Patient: sex F, age 71
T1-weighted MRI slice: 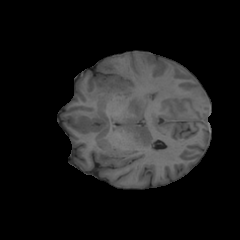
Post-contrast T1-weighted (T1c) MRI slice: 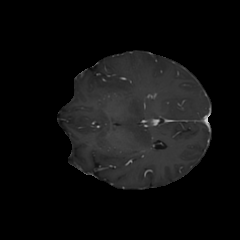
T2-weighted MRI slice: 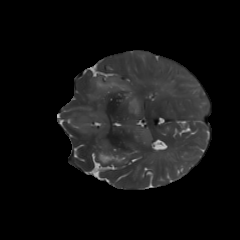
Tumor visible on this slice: yes
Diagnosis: Glioblastoma, IDH-wildtype
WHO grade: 4